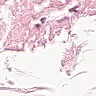
Metastatic tissue present: no